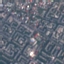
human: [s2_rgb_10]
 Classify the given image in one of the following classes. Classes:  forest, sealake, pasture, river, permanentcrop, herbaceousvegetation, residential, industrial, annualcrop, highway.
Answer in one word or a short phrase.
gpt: Residential